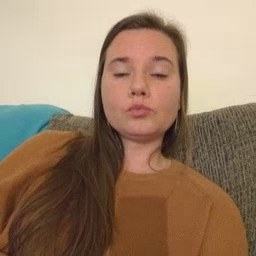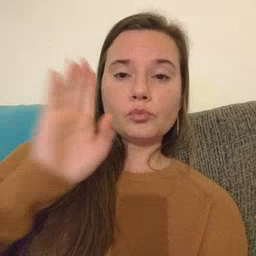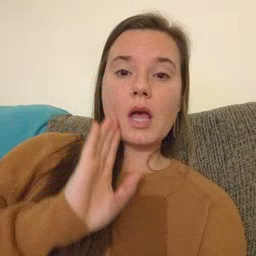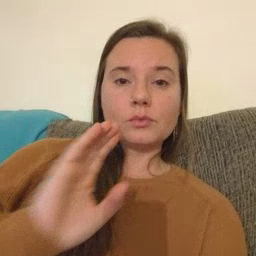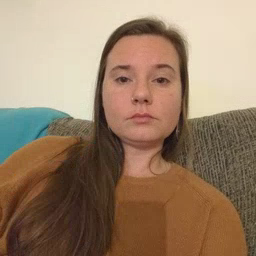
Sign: brown